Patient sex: M
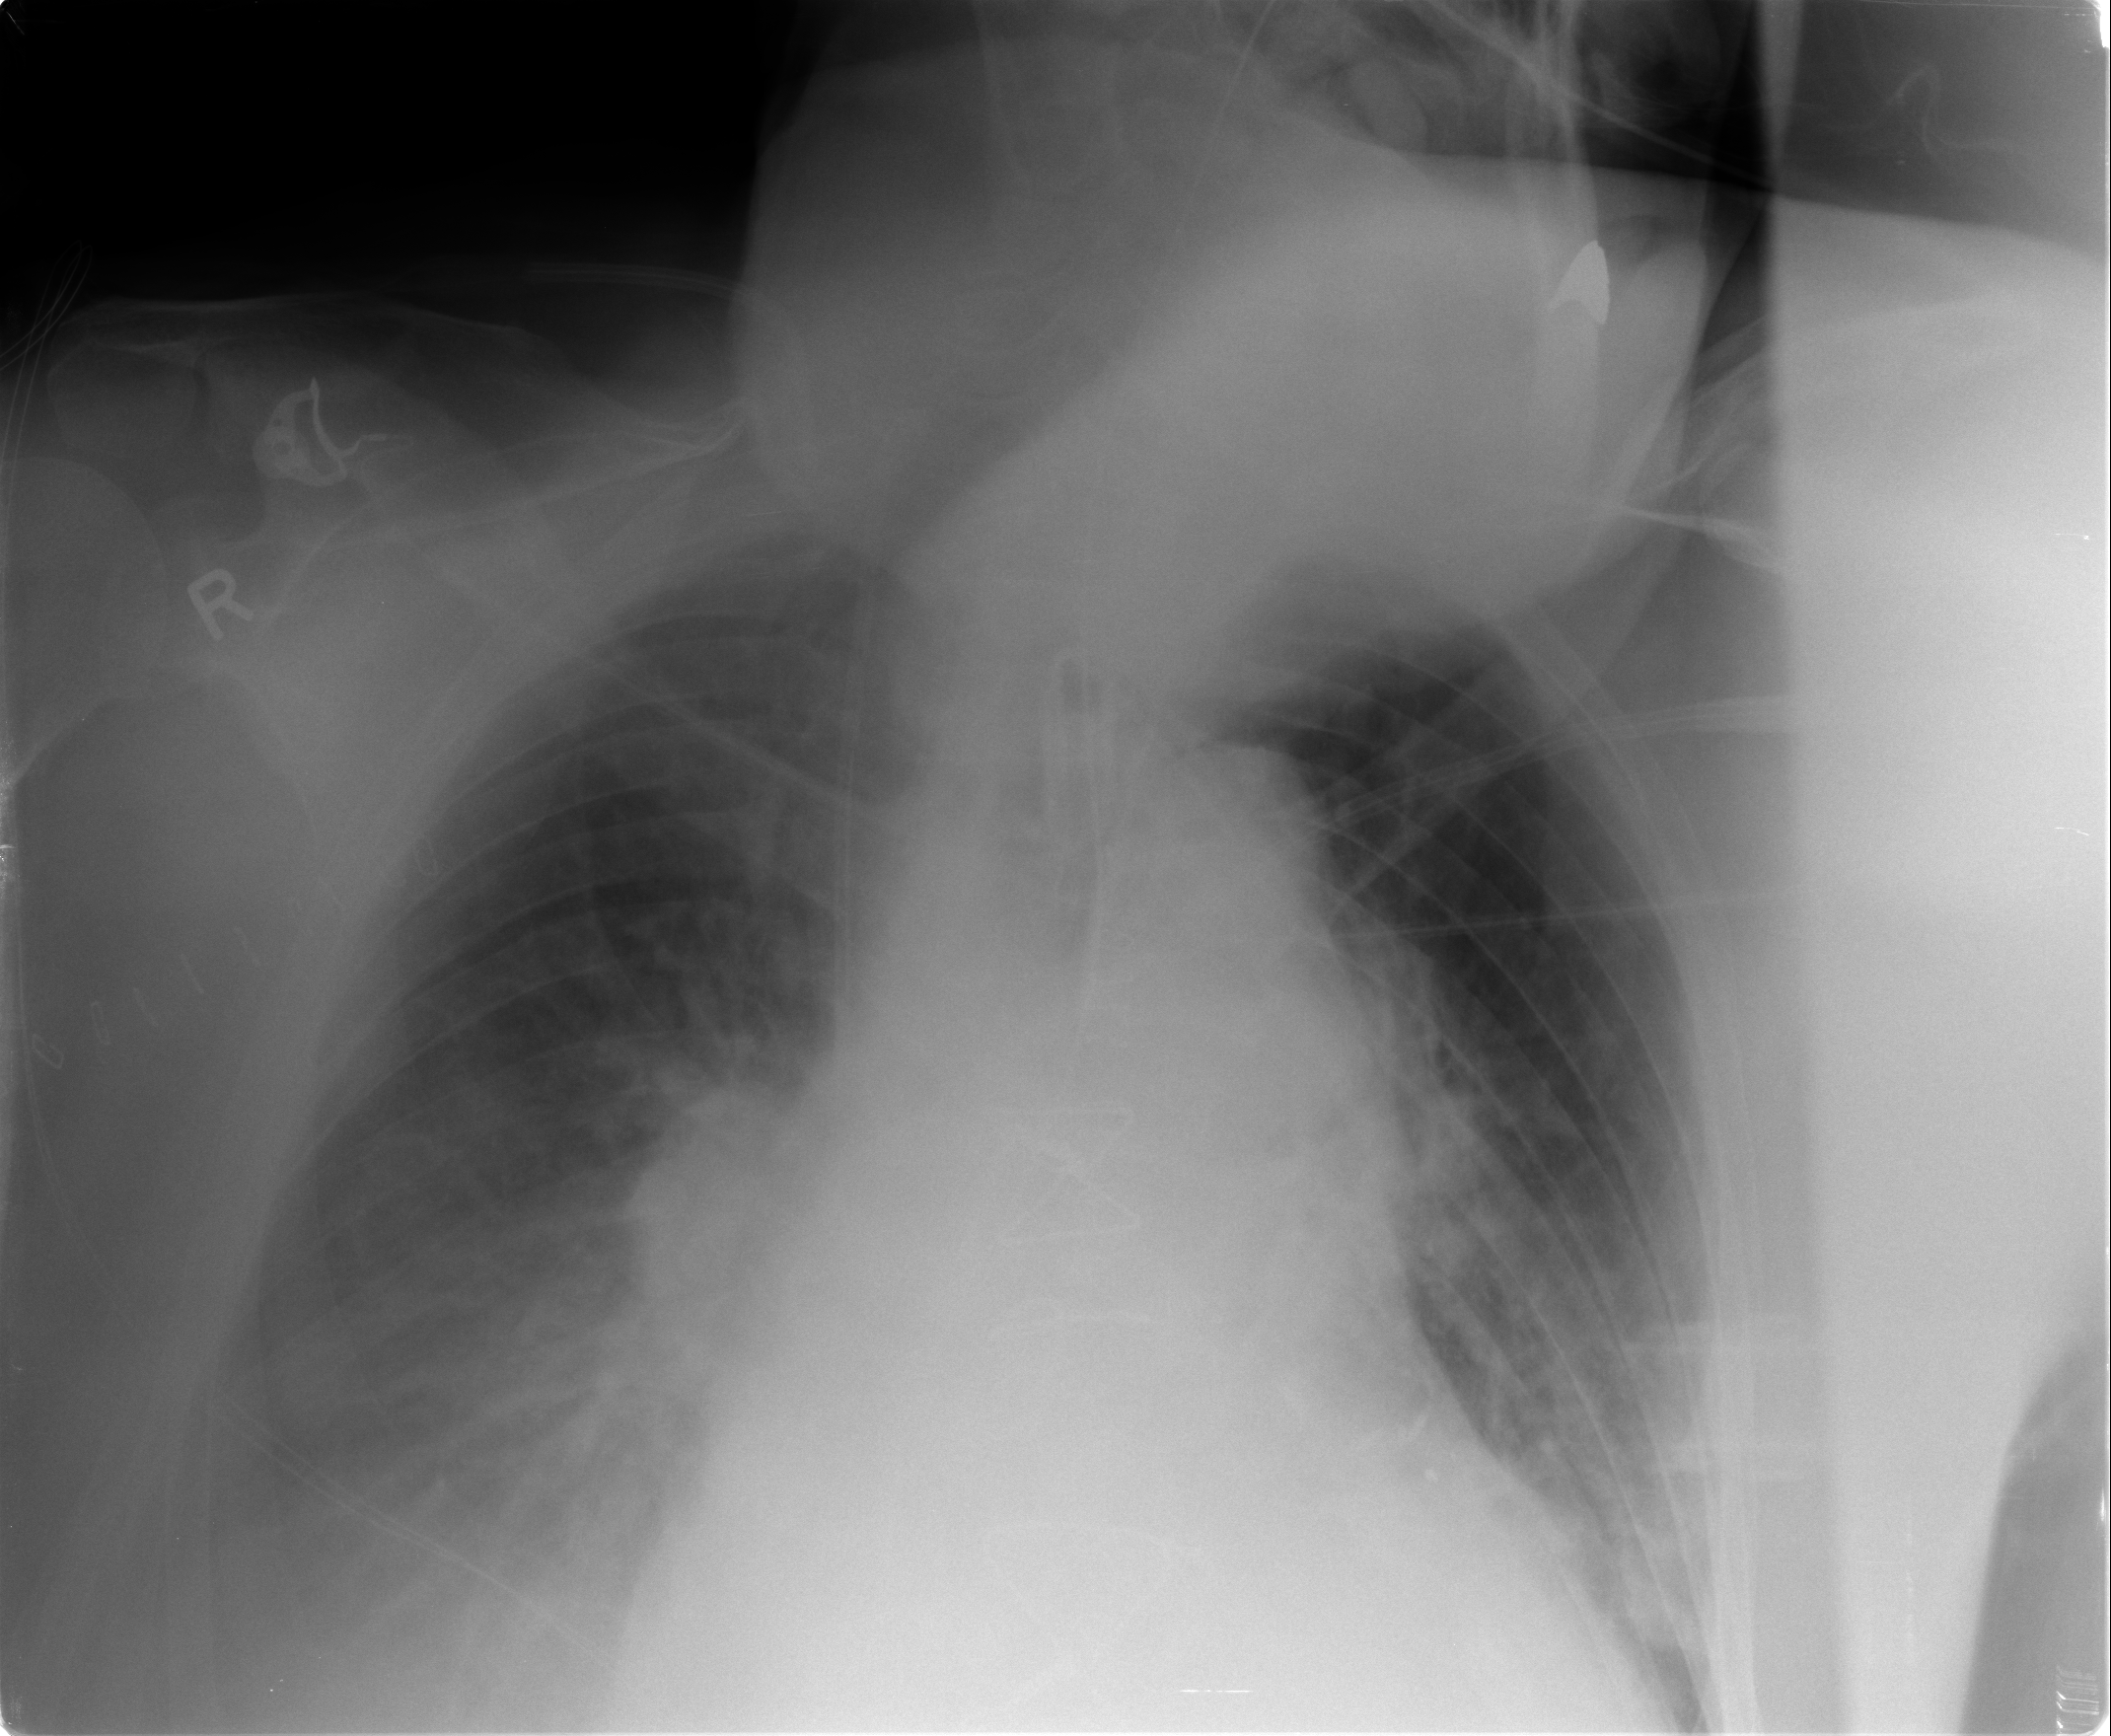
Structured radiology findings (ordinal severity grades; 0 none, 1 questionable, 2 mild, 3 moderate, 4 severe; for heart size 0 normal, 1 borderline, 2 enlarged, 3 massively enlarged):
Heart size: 3
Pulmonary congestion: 2
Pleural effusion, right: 3
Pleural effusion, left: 1
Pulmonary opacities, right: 1
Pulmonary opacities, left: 0
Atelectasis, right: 2
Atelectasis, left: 2